Question: I have following set of data in CSV format
'''
Name Place
A India
B USA
C India
D USA
E China
F UK
G Canada
H China
I UK
J UK
'''
Following is the code I used,
'''
output2.to_csv("Place.csv", index = False)
pd.options.display.mpl_style = 'default'
place_plot=output2.plot(kind="bar",x=output2["Place"],title="Count",legend=False)
fig = place_plot.get_figure()
'''
Outout2 -> CSV file.
I need to plot a graph using Python so that it will show the count of people from different country, as shown in the picture

How do I do it?
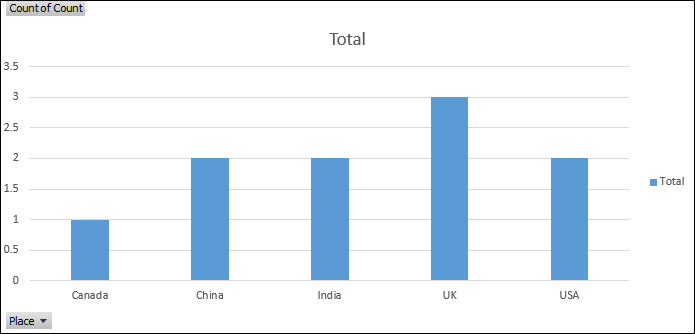
Answer: I guess that what you want is this:
'''
output2.Place.value_counts().plot(kind="bar")
'''
assuming 'output2' is a 'Pandas Dataframe', which is not clear from your question.